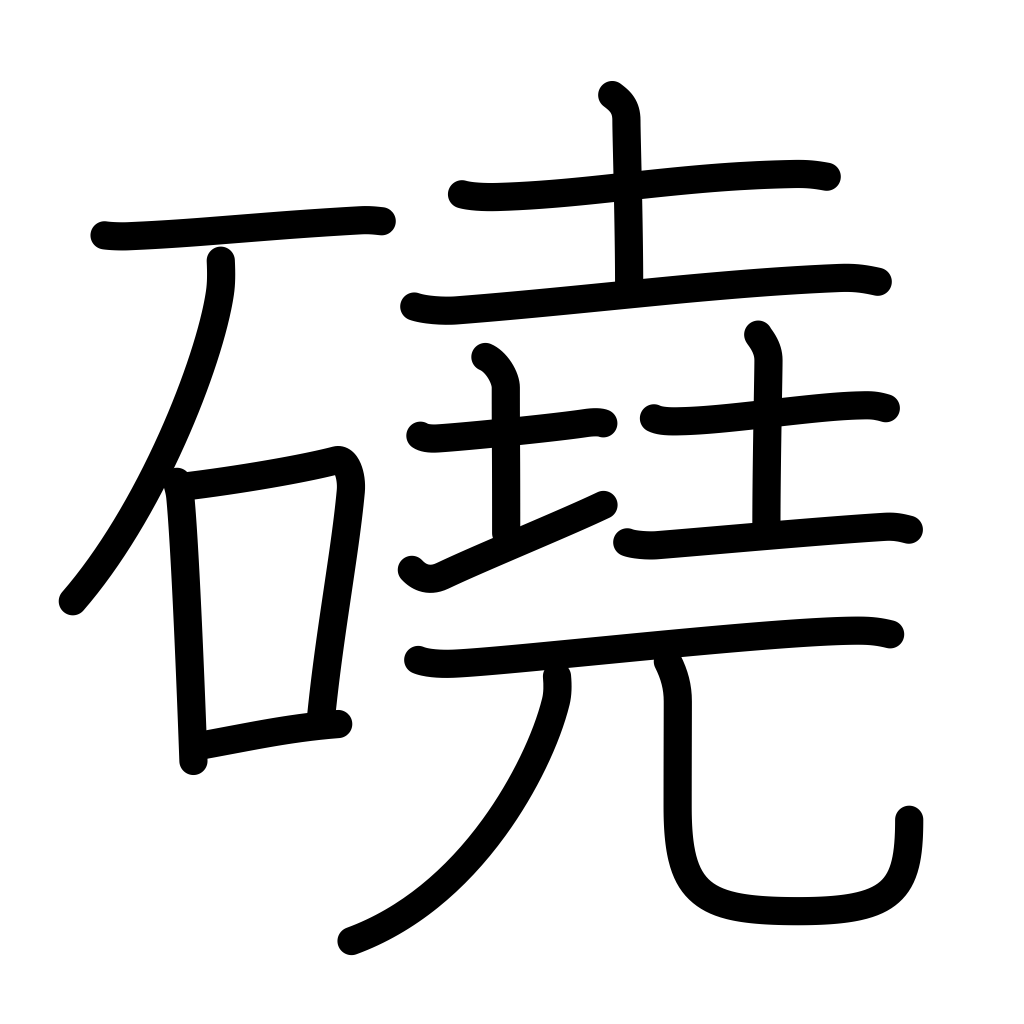
Meaning: rocky, barren